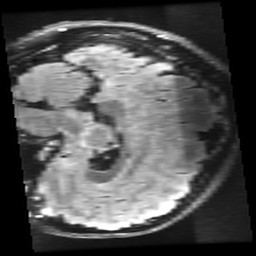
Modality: FLAIR
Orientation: sagittal
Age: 21
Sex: female
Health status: healthy
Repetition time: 12 s
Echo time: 0.09782 s